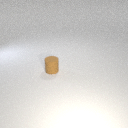
small brown rubber cylinder